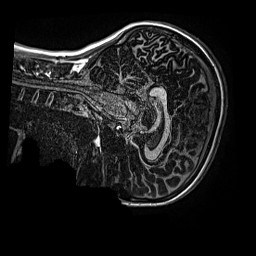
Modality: MP2RAGE
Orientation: sagittal
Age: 12
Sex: female
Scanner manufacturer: siemens
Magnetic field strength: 3 T
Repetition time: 4 s
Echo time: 0.00299 s